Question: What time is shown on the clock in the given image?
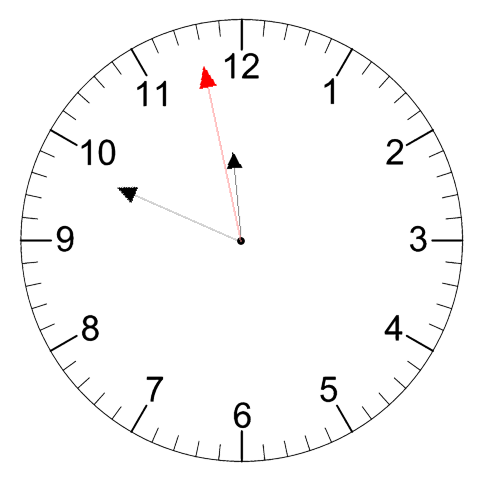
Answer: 11:48:58